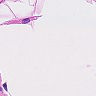
Metastatic tissue present: no